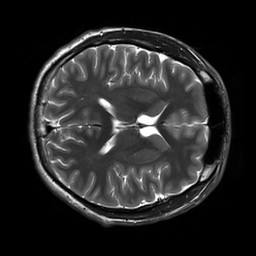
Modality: T2w
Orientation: axial
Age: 27
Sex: male
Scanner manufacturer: siemens
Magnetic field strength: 3 T
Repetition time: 8.53 s
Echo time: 0.091 s